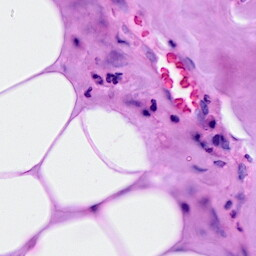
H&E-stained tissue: Breast